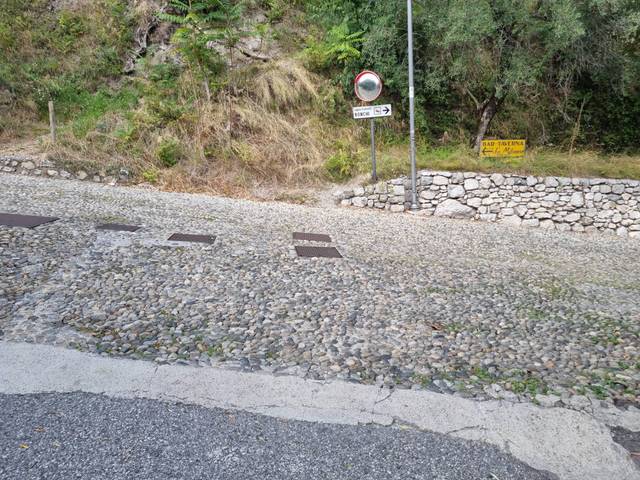
Region: Italy
Coordinates: 45.813, 10.789